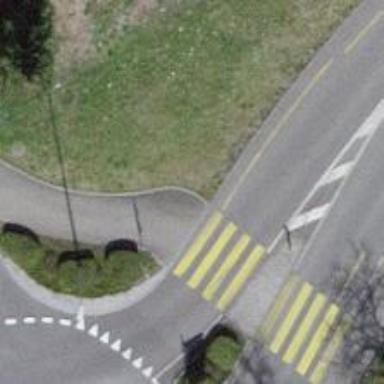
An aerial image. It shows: Kerb barrier.